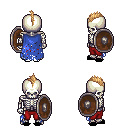
a pixel art fantasy rpg character, male body template, skeleton, blue tattered cape, red pants, light blonde mohawk hairstyle, bracelets, black slippers, shield, four views (front, back, left, right), 2x2 character sprite sheet, small pixel art, hard edges, no anti-aliasing